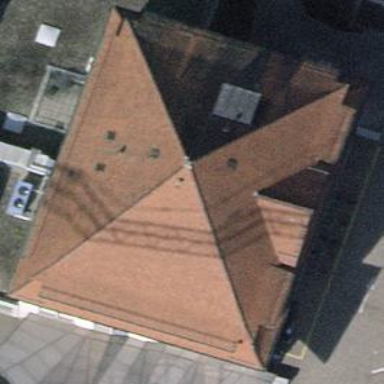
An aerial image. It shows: Pyramidal-shaped commercial building.